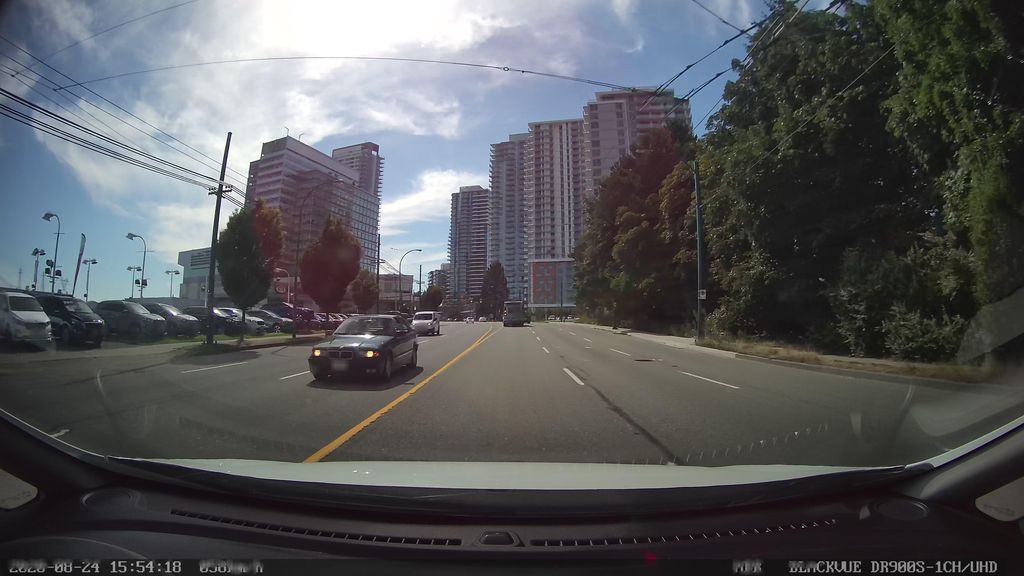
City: vancouver